Interaction volume radius: 10 \u00c5
Interaction volume height: 10 \u00c5
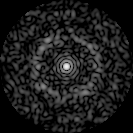
Disorder parameter: 0.8409